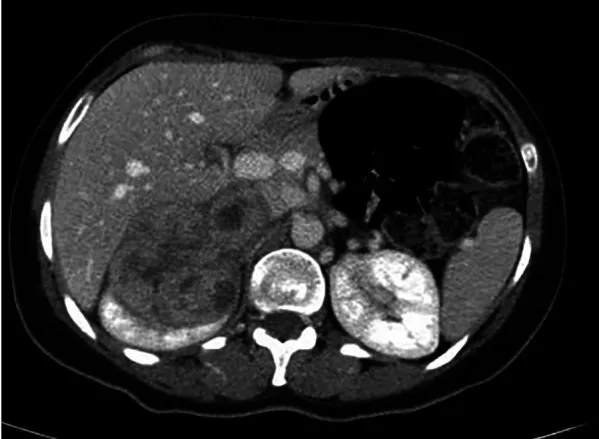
Ct, CT findings for case 1.
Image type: radiology (ct)